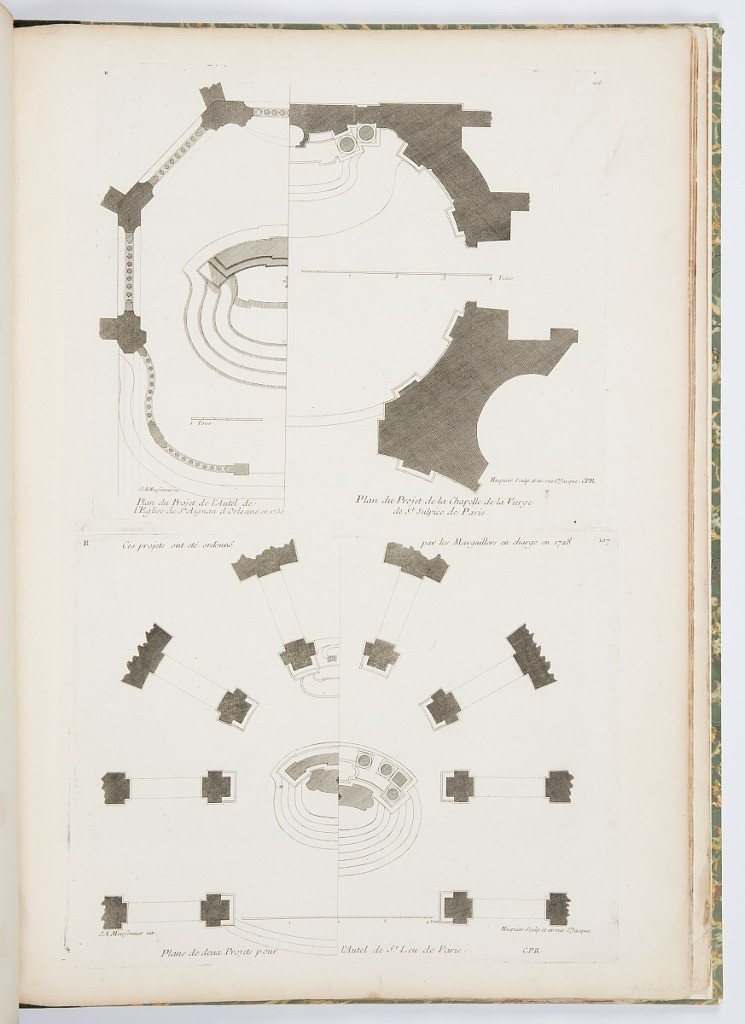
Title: Plans de deux Projets pour l'Autel de St. Leu de Paris (Plans for Two Designs for the Altar of St. Leu of Paris), plate 107, in Oeuvres de Juste-Aurèle Meissonnier (Works by Juste-Aurèle Meissonnier)
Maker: Juste-Aurèle Meissonnier, French, b. Italy, 1695–1750
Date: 1748
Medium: Engraving on white laid paper
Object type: Print
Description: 1921-6-212-64-a: Plan of altar with stairs and scales.50;     1921-6-212-64-b: Plan of designs for altars.50